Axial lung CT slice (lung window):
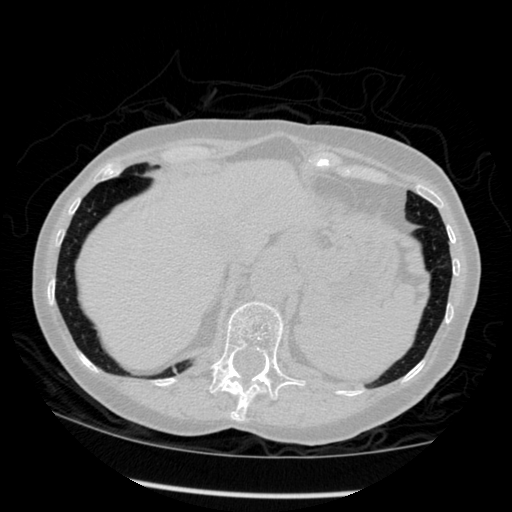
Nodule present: no